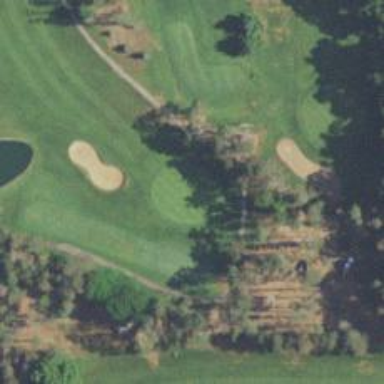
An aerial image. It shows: Golf hole.